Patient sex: M
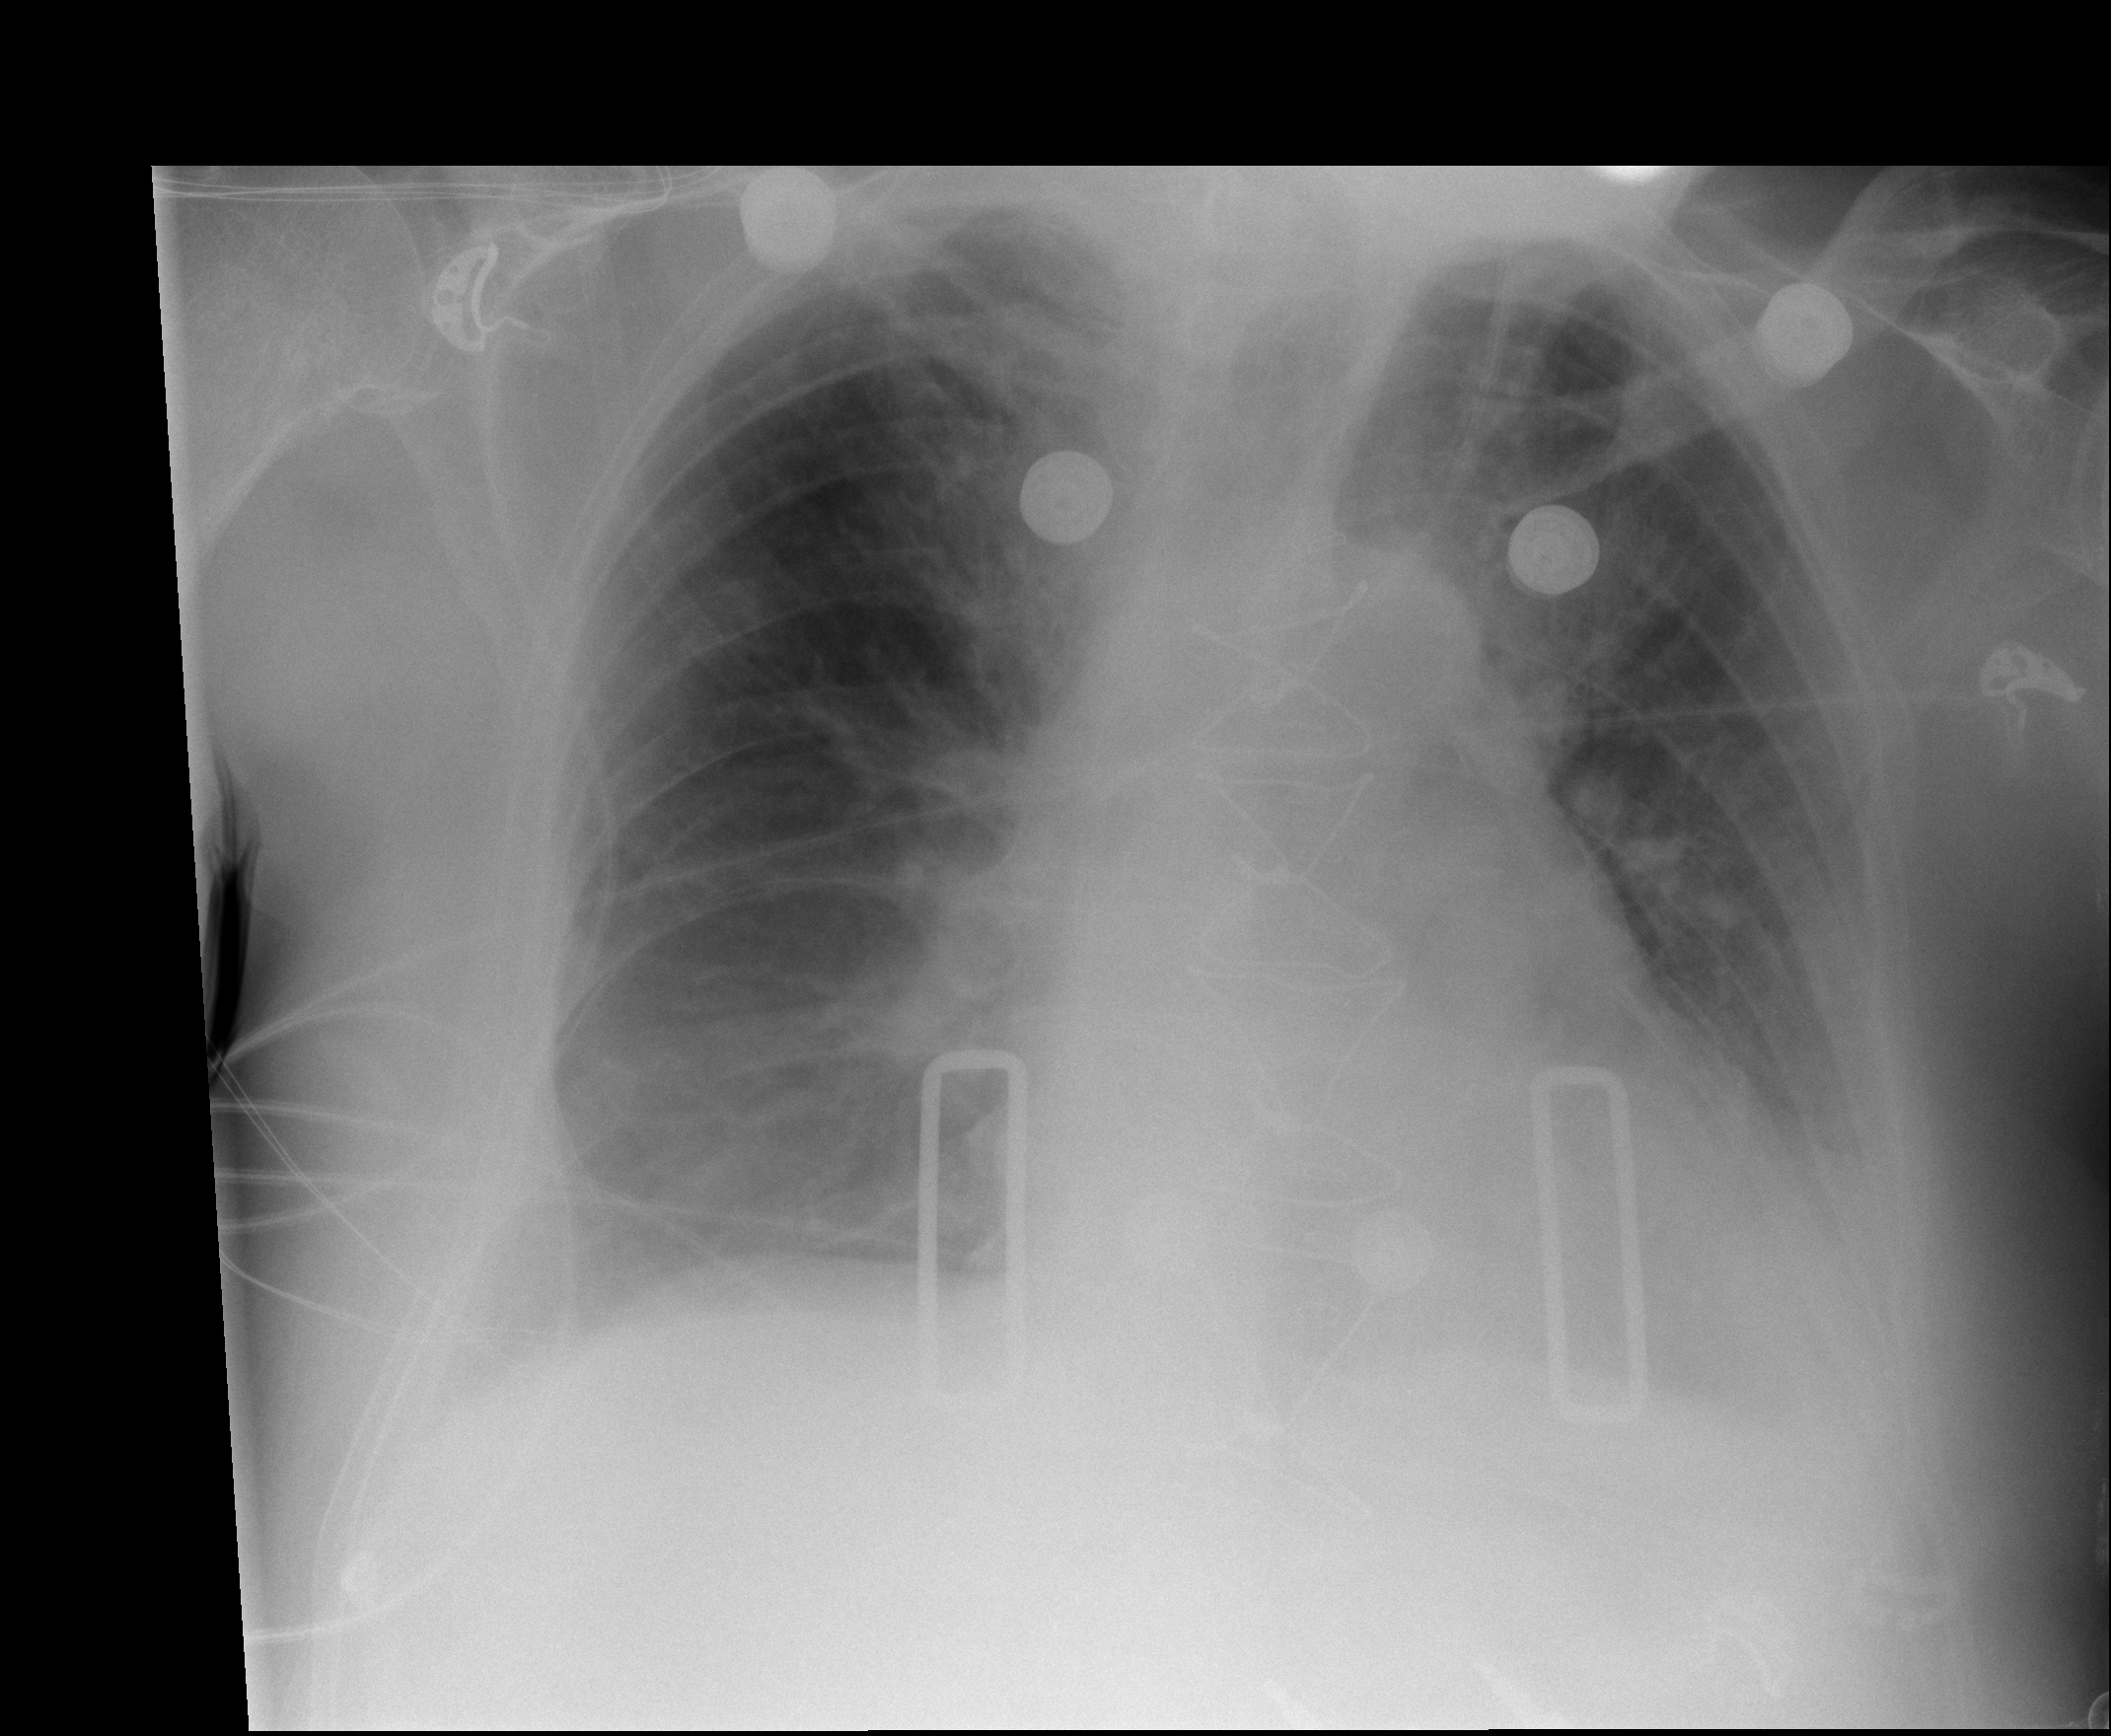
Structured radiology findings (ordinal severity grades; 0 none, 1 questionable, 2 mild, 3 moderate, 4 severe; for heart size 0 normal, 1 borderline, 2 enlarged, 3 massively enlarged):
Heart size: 2
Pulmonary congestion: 2
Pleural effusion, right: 2
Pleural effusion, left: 2
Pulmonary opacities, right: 1
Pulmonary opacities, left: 2
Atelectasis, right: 0
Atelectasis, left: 0